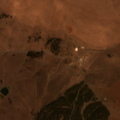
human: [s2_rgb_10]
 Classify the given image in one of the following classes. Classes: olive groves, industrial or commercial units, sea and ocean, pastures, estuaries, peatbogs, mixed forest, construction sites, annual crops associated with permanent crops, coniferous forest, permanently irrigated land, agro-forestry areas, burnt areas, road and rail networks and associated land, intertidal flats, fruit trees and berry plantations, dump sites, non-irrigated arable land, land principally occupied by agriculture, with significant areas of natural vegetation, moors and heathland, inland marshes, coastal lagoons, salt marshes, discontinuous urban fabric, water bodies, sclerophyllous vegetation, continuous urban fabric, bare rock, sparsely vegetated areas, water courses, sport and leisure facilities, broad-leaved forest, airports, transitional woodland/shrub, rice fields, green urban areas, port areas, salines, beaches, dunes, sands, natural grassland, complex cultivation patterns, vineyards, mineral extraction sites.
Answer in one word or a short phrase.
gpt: non-irrigated arable land, permanently irrigated land, olive groves, pastures, coniferous forest